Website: slack
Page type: billing-address
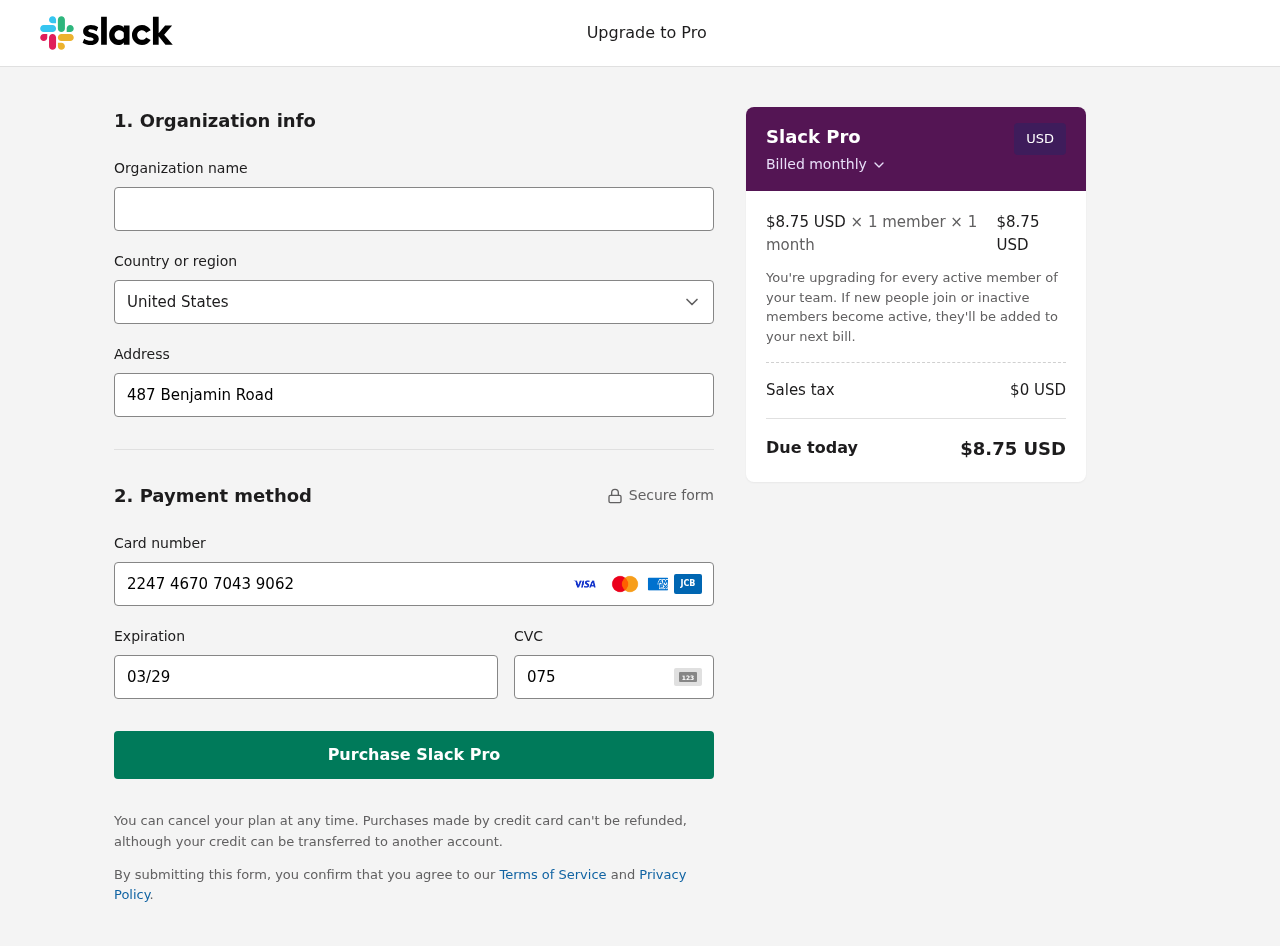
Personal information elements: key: PII_CARD_CVV
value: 075
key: PII_CARD_EXPIRY
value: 03/29
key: PII_CARD_NUMBER
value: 2247 4670 7043 9062
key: PII_COUNTRY
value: United States
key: PII_STREET
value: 487 Benjamin Road
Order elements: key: ORDER_PRICE_PER_MEMBER
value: $8.75 USD
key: ORDER_MEMBER_COUNT
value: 1
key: ORDER_MONTH_COUNT
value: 1
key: ORDER_SUBTOTAL
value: $8.75 USD
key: ORDER_TAX
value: $0
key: ORDER_TOTAL
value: $8.75 USD